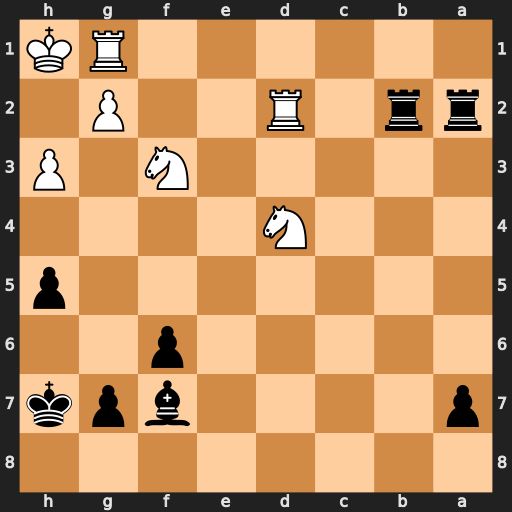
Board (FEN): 8/p4bpk/5p2/7p/3N4/5N1P/rr1R2P1/6RK
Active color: b
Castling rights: -
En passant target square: -
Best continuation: Rxd2 Nxd2 Rxd2